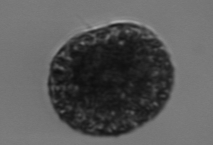
Label: Vicicitus_globosus